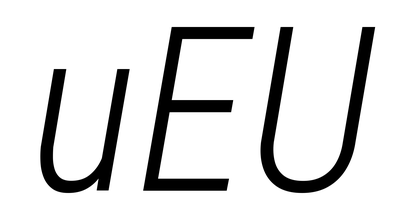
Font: Roboto-Italic_Condensed_Light_Italic